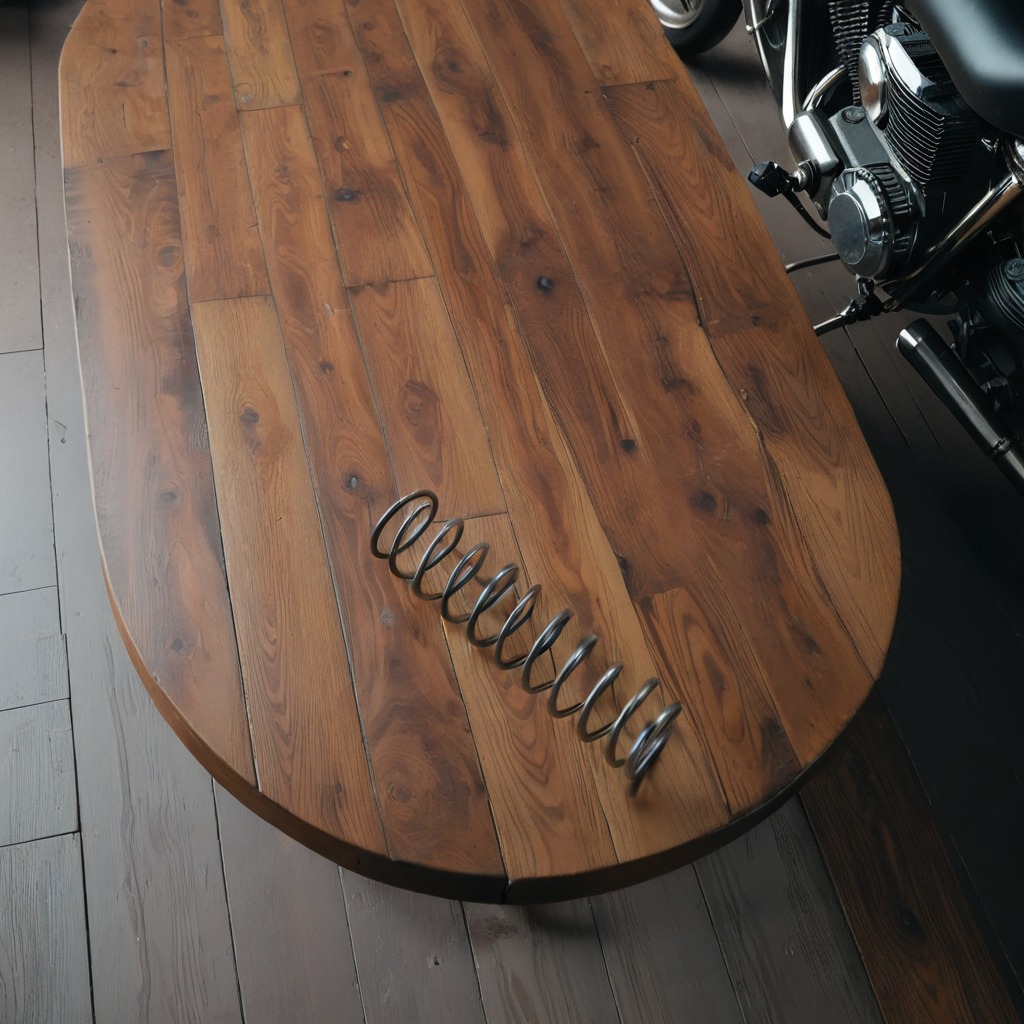
A coiled metal spring is lying on the wooden table.